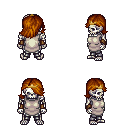
a pixel art fantasy rpg character, male body template, skeleton, white tunic, metal pants, brunette swoop hairstyle, gold tiara, leather bracers, four views (front, back, left, right), 2x2 character sprite sheet, small pixel art, hard edges, no anti-aliasing